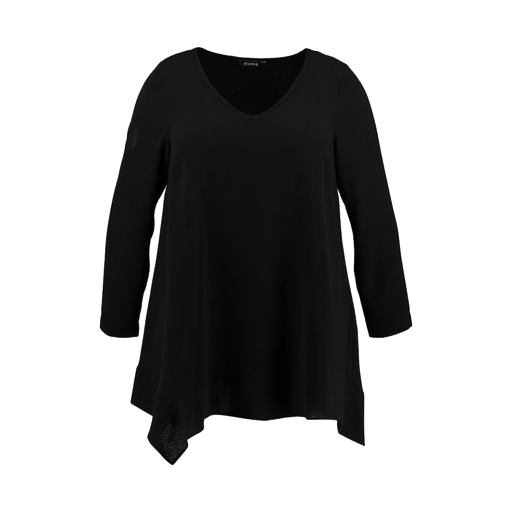
black plus size high-low top only macy, black three-quarter-sleeve top only macy, black plus size asymmetrical top, white background